Question: I want to convert a packet (byte[]) into a hex dump view on a text file but it got messy.
Here is a picture.

I was looping on the main 'byte[]' until I reach mod of 16 (excluding 0) but then if the last line isn't a factor of 16 then ill end up with ASCII representation shifted to the left
I did try several solutions but non is really decent, so I considered it a blind spot and thought I could use some help :)
Also I could use some help on how to check if that character has an ascii representation or should I just replace it with '.'
'''
using (var sw = File.AppendText(Path))
{
sw.WriteLine("[Packet Logged at {0} with direction {1}] with length {2} and type {3}",
DateTime.Now.ToLongTimeString().Replace("PM", string.Empty).Replace("AM", string.Empty).Replace(" ", string.Empty),
ReadWrite.ReadString(Packet,Packet.Length-8,8) == "removed for privacy" ? "Server->Client" : "Client -> Server",
BitConverter.ToUInt16(Packet, 0), BitConverter.ToUInt16(Packet, 2));
for (int i = 0; i < Packet.Length; i++)
{
if (i%16 == 0 && i != 0)
{
}
else
{
sw.Write(Packet[i]);
}
}
}
'''
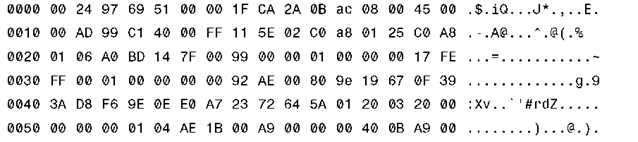
Answer: Taken from <URL>:
'''
using System.Text;
namespace HexDump
{
class Utils
{
public static string HexDump(byte[] bytes, int bytesPerLine = 16)
{
if (bytes == null) return "<null>";
int bytesLength = bytes.Length;
char[] HexChars = "0123456789ABCDEF".ToCharArray();
int firstHexColumn =
8 // 8 characters for the address
+ 3; // 3 spaces
int firstCharColumn = firstHexColumn
+ bytesPerLine * 3 // - 2 digit for the hexadecimal value and 1 space
+ (bytesPerLine - 1) / 8 // - 1 extra space every 8 characters from the 9th
+ 2; // 2 spaces
int lineLength = firstCharColumn
+ bytesPerLine // - characters to show the ascii value
+ Environment.NewLine.Length; // Carriage return and line feed (should normally be 2)
char[] line = (new String(' ', lineLength - 2) + Environment.NewLine).ToCharArray();
int expectedLines = (bytesLength + bytesPerLine - 1) / bytesPerLine;
StringBuilder result = new StringBuilder(expectedLines * lineLength);
for (int i = 0; i < bytesLength; i += bytesPerLine)
{
line[0] = HexChars[(i >> 28) & 0xF];
line[1] = HexChars[(i >> 24) & 0xF];
line[2] = HexChars[(i >> 20) & 0xF];
line[3] = HexChars[(i >> 16) & 0xF];
line[4] = HexChars[(i >> 12) & 0xF];
line[5] = HexChars[(i >> 8) & 0xF];
line[6] = HexChars[(i >> 4) & 0xF];
line[7] = HexChars[(i >> 0) & 0xF];
int hexColumn = firstHexColumn;
int charColumn = firstCharColumn;
for (int j = 0; j < bytesPerLine; j++)
{
if (j > 0 && (j & 7) == 0) hexColumn++;
if (i + j >= bytesLength)
{
line[hexColumn] = ' ';
line[hexColumn + 1] = ' ';
line[charColumn] = ' ';
}
else
{
byte b = bytes[i + j];
line[hexColumn] = HexChars[(b >> 4) & 0xF];
line[hexColumn + 1] = HexChars[b & 0xF];
line[charColumn] = asciiSymbol( b );
}
hexColumn += 3;
charColumn++;
}
result.Append(line);
}
return result.ToString();
}
static char asciiSymbol( byte val )
{
if( val < 32 ) return '.'; // Non-printable ASCII
if( val < 127 ) return (char)val; // Normal ASCII
// Handle the hole in Latin-1
if( val == 127 ) return '.';
if( val < 0x90 ) return "EUR.'f"...+++^%0S"OE.Z."[ val & 0xF ];
if( val < 0xA0 ) return ".''""*---~™️s"oe.zY"[ val & 0xF ];
if( val == 0xAD ) return '.'; // Soft hyphen: this symbol is zero-width even in monospace fonts
return (char)val; // Normal Latin-1
}
}
}
'''